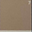
Piece: xx